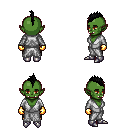
a pixel art fantasy rpg character, female body template, orc, green skin, white robe, gold greaves, black mohawk hairstyle, gold gloves, metal boots, four views (front, back, left, right), 2x2 character sprite sheet, small pixel art, hard edges, no anti-aliasing